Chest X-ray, AP view. Patient: 44 years old, sex F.
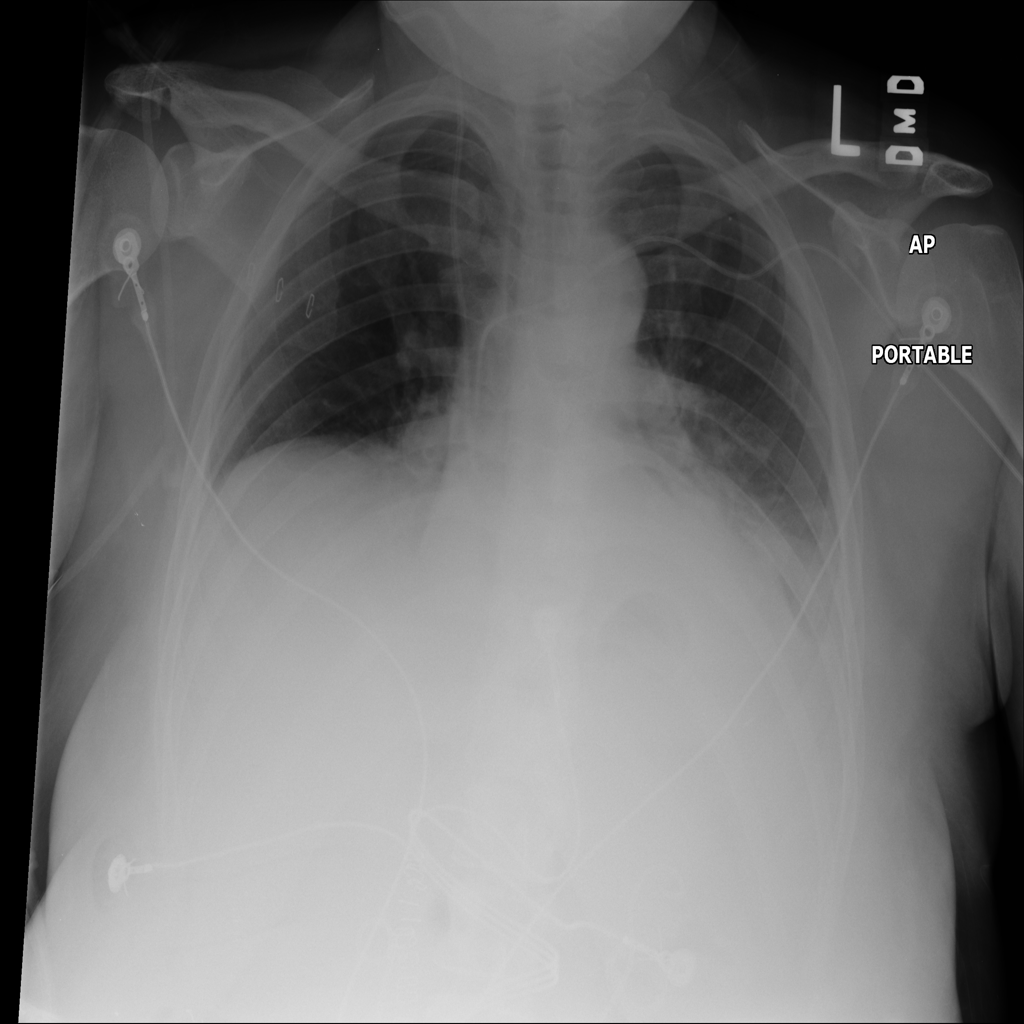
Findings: Atelectasis, Effusion